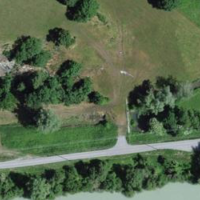
EUNIS habitat code: 24
Species observed at this site:
Carduelis carduelis